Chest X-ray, AP view. Patient: 57 years old, sex M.
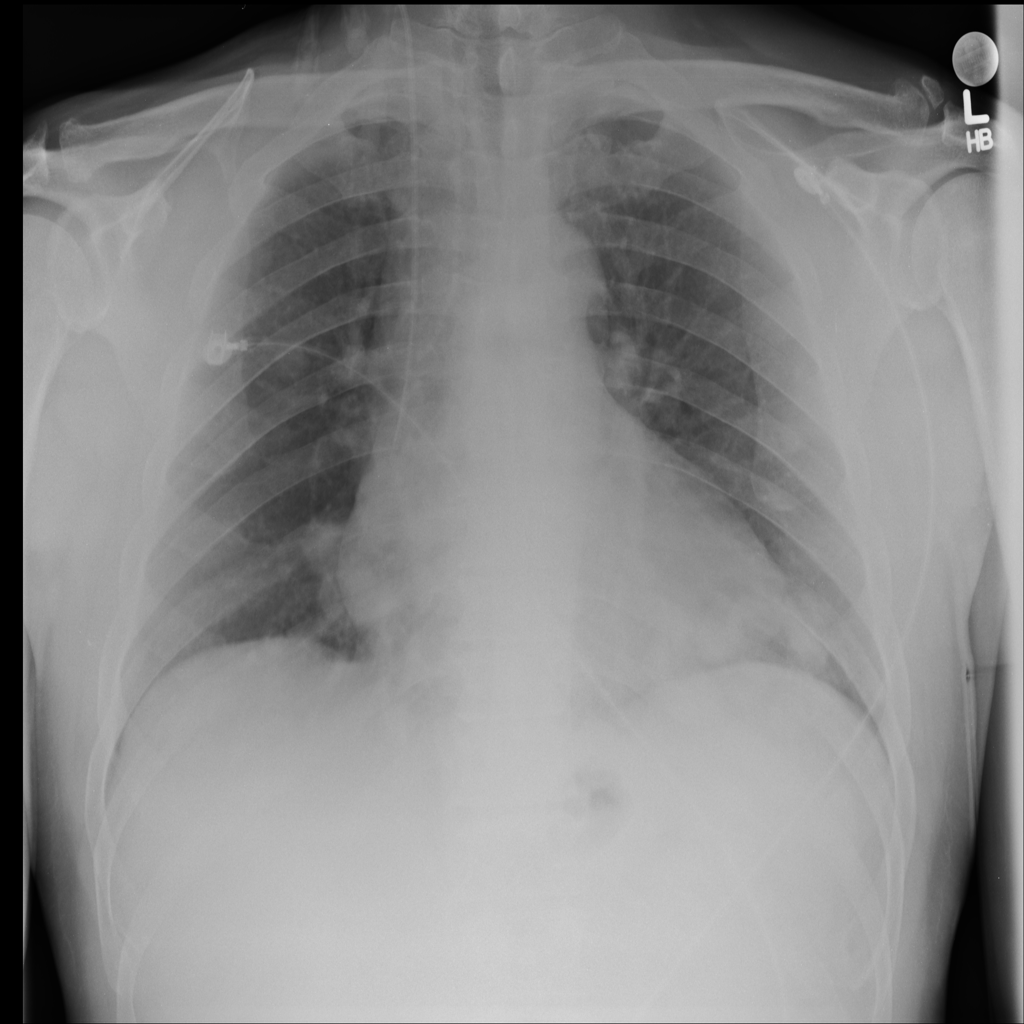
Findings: Mass